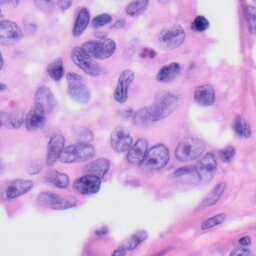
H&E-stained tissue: Skin